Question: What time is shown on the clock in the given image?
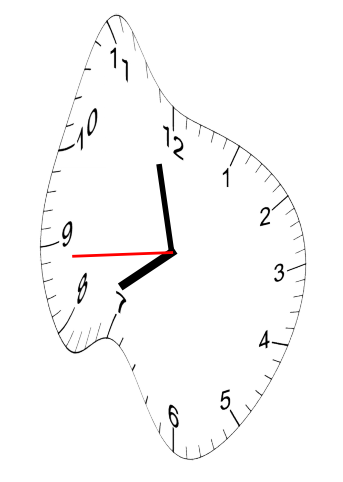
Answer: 07:57:44